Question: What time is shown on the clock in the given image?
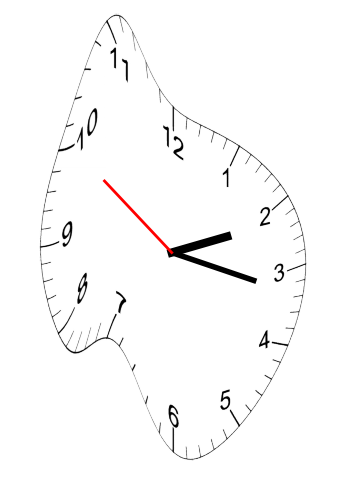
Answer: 02:16:50